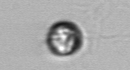
Label: Dinophyceae